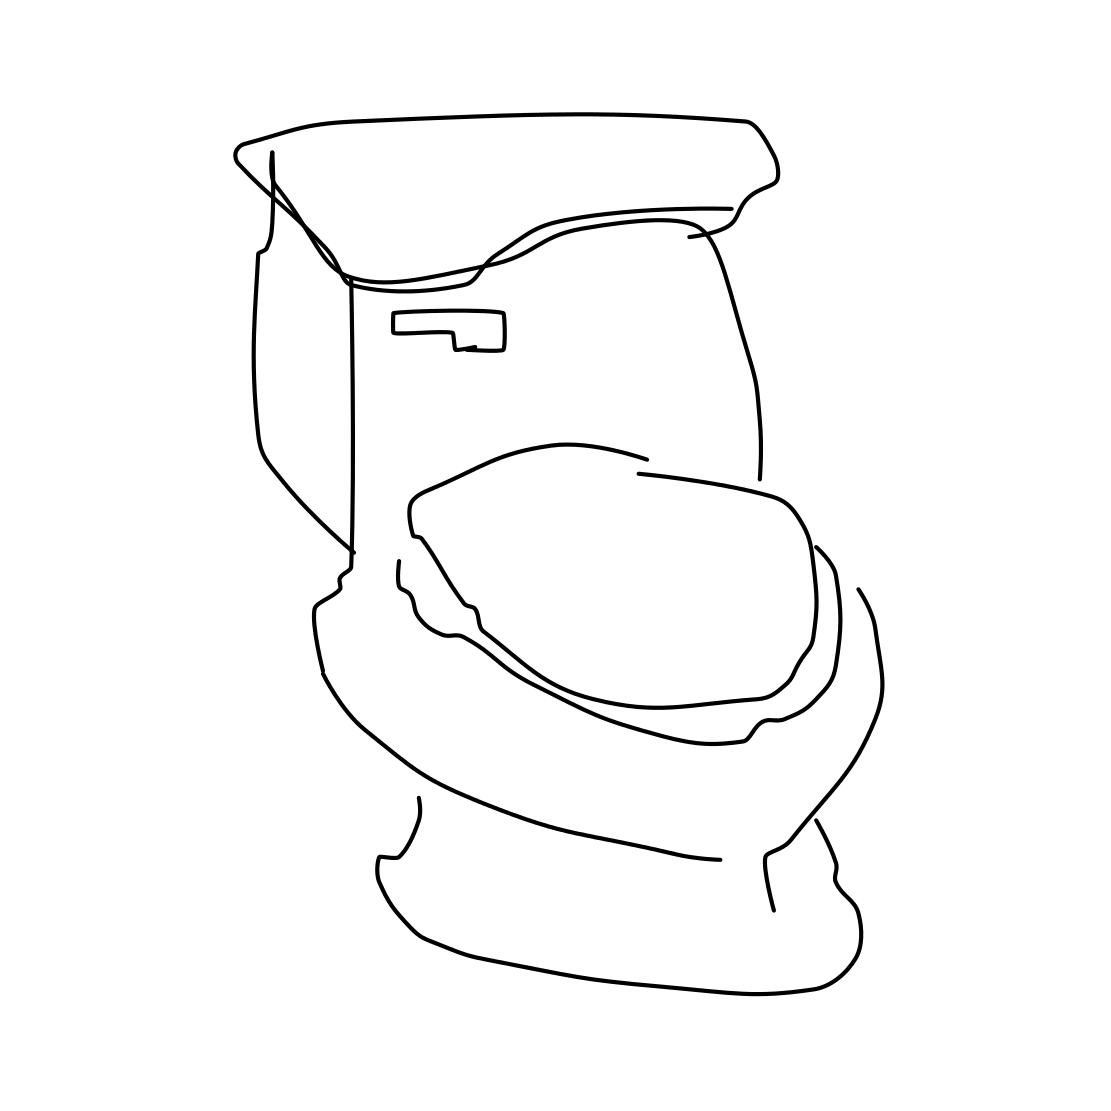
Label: toilet